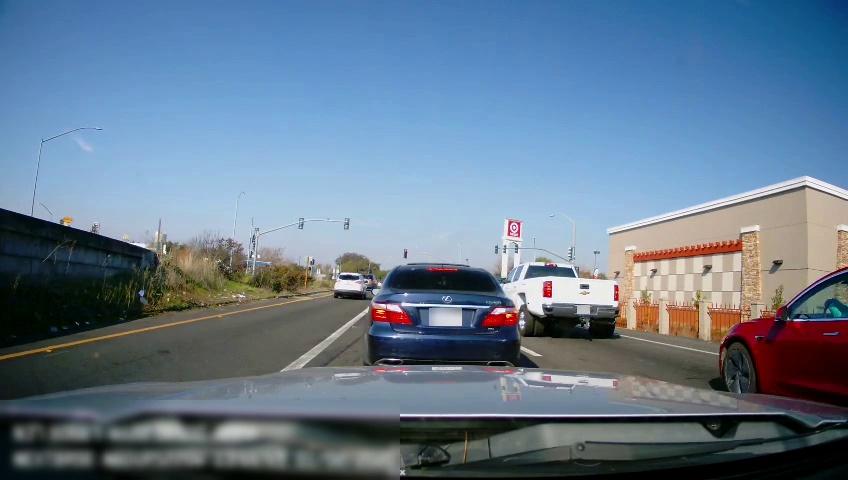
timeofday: Day
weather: Sunny
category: Drivable Space
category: Vehicles | Bus
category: Vehicles | SUV
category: Vehicles | SUV
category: Vehicles | Truck
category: Vehicles | Car
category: Vehicles | Car
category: Lanes | Alternate Lane
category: Lanes | Current Lane
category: Lanes | Current Lane
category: Lanes | Alternate Lane
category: Traffic | Lights
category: Traffic | Lights
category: Traffic | Lights
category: Traffic | Lights
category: Traffic | Lights
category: Traffic | Lights
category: Traffic | Lights